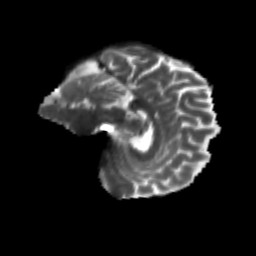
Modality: T2w
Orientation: sagittal
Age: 61
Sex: male
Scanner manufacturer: siemens
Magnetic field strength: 3 T
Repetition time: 4.71 s
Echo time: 0.0906 s